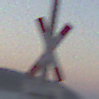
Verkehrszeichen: Andreaskreuz
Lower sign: RichtungsangabeDurchPfeile4
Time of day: SunriseSunset
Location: Outdoor (RoadRail)
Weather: PartlyCloudy
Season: NotSpecified
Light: Natural